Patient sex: F
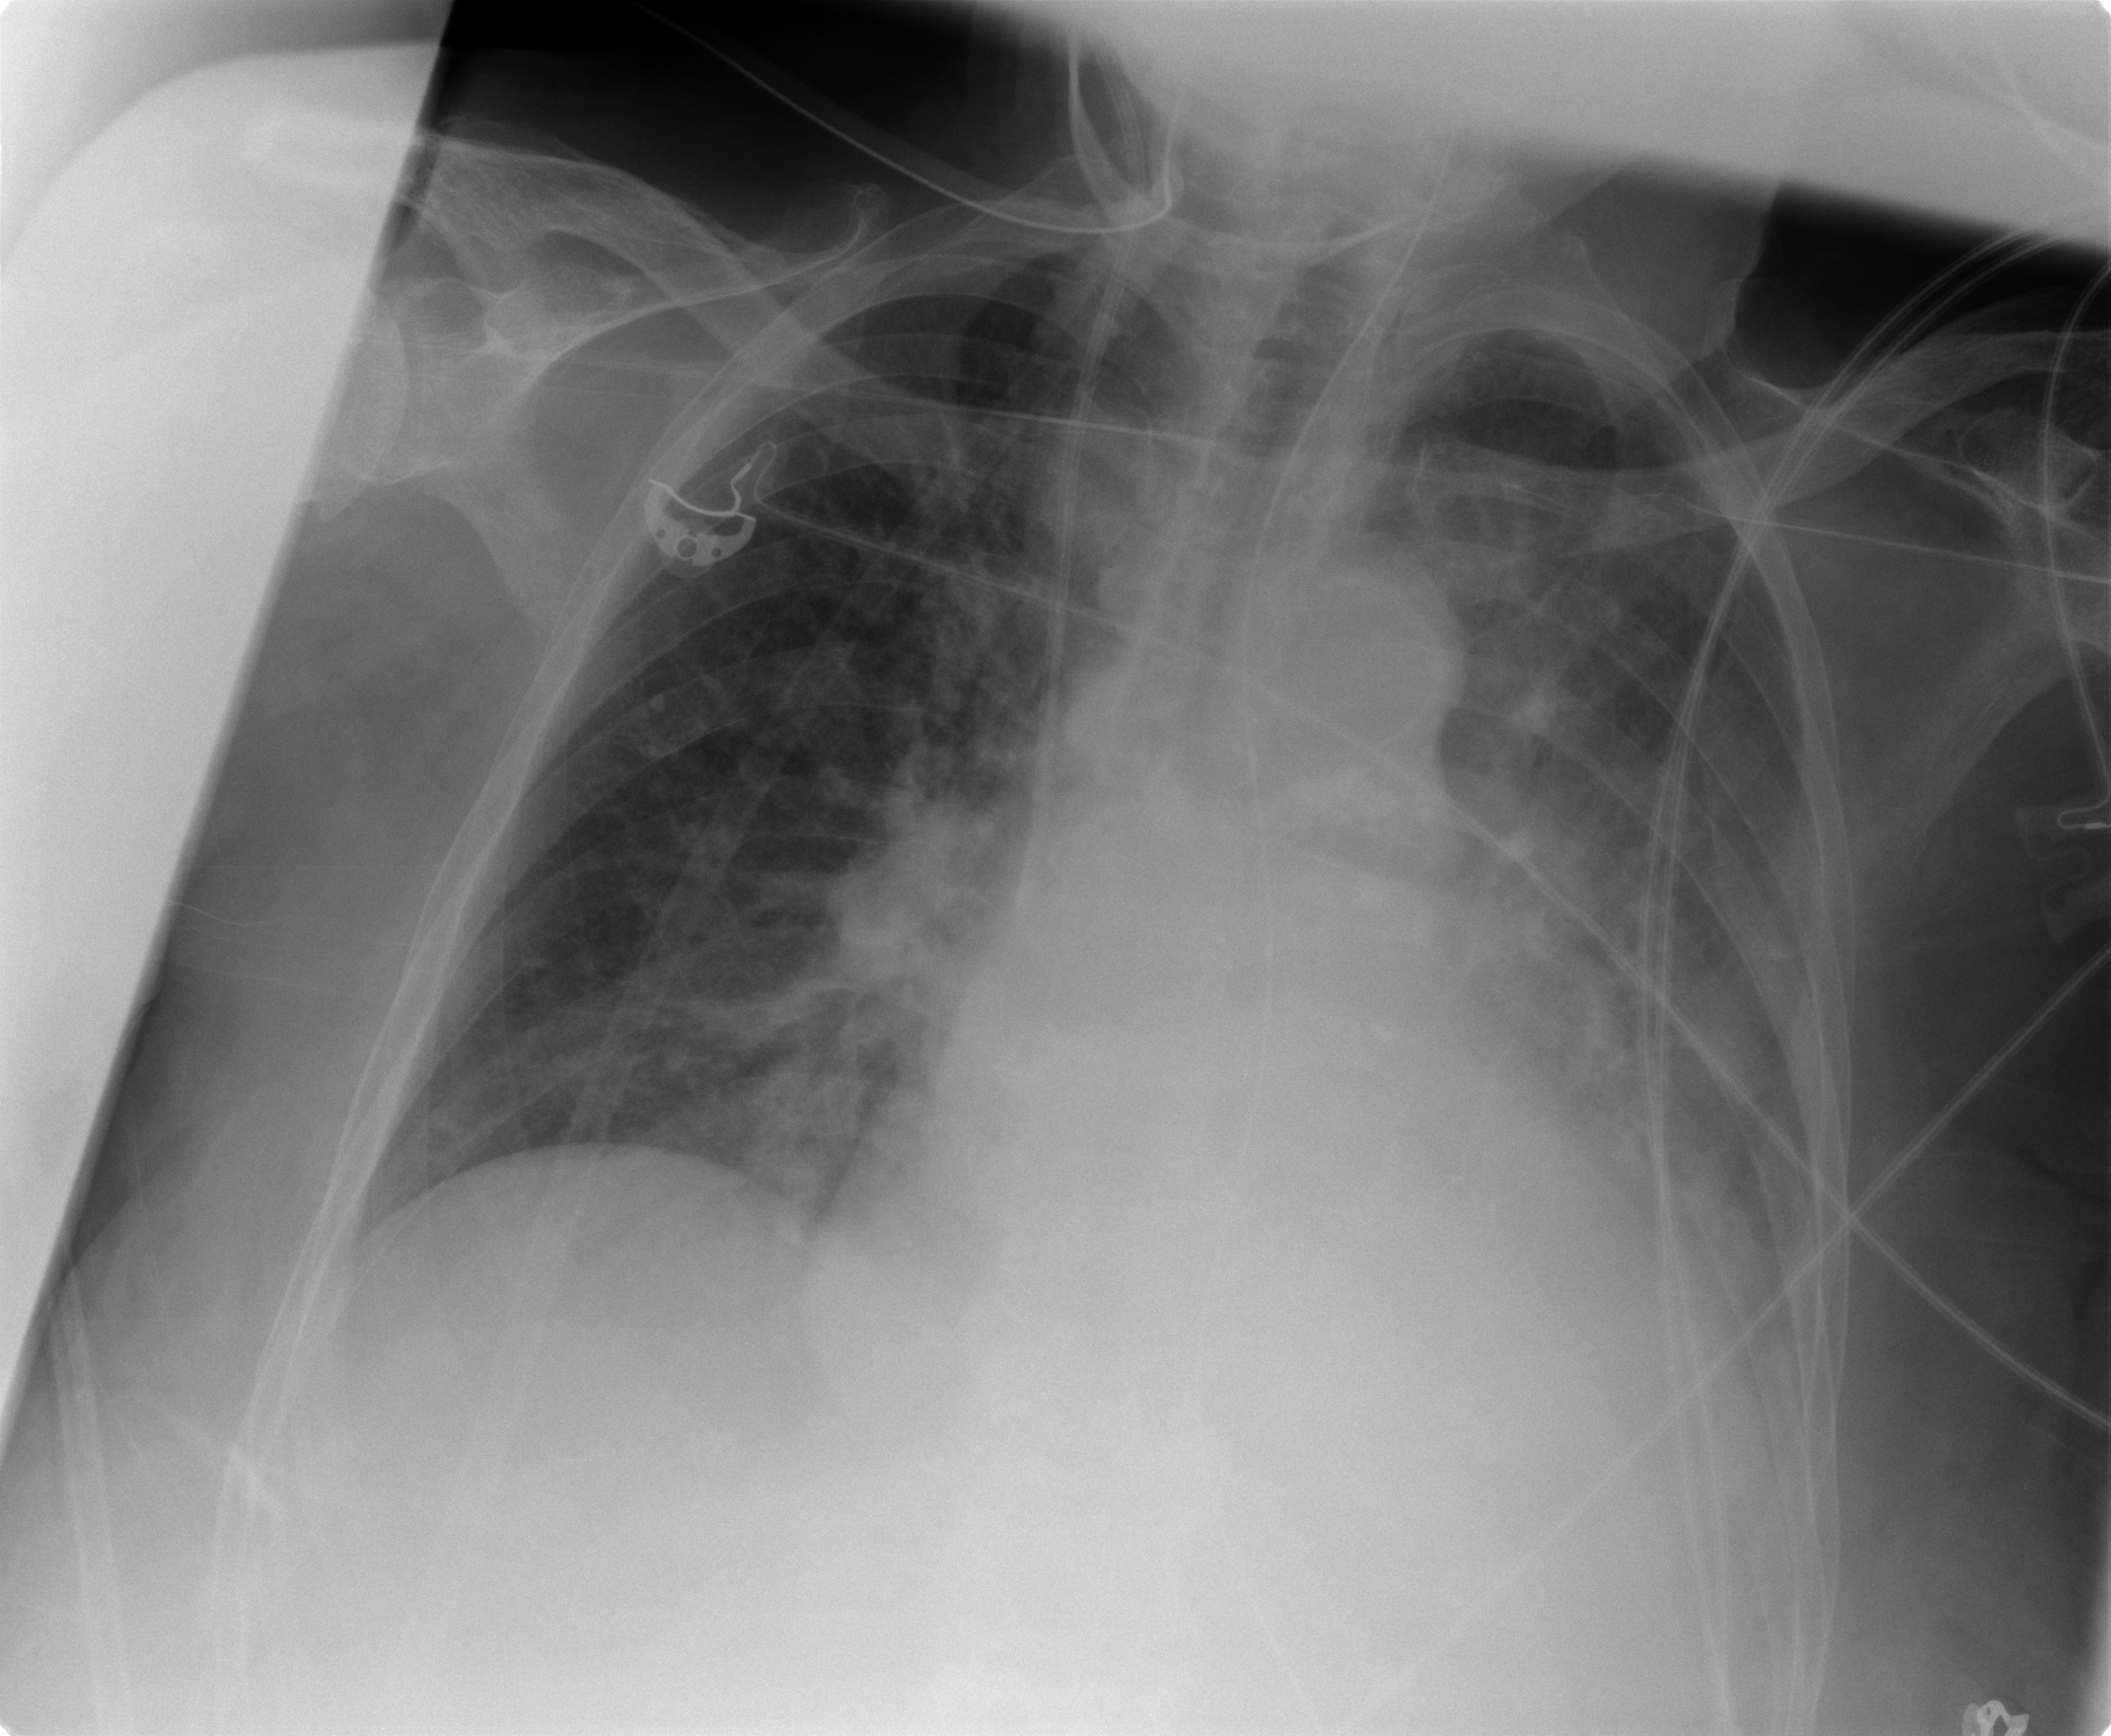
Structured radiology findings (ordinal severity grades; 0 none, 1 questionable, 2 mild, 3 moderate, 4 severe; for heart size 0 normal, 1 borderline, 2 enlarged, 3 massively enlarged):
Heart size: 2
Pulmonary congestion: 2
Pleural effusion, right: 1
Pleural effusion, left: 2
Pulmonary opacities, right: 0
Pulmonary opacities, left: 1
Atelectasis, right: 2
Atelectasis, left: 3